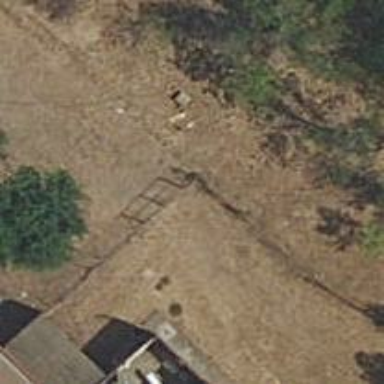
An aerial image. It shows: Metal fence.